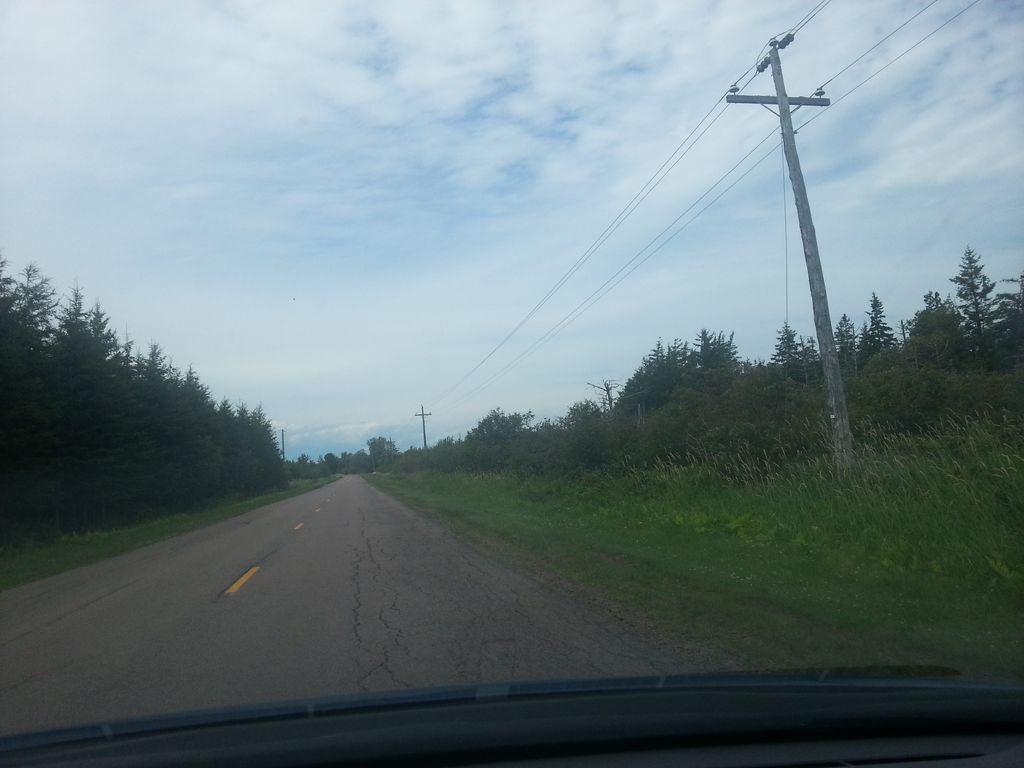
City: charlottetown